Question: Does anyone know if it is possible to have a single scale widget with two "sliders" from the 'tkinter' module? Or anyway to fake it?
Such as (edited with GIMP):

I am thinking placing one scale on top of another scale, but with a transparent background?
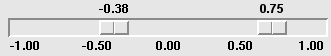
Answer: No, you cannot do this with the scale widget. You can't give it a transparent background and stack them.
If I had to implement this functionality, I would use a canvas widget and draw my own sliders.
It's not very hard to do, but obviously it's going to be more work than an off-the-shelf widget.